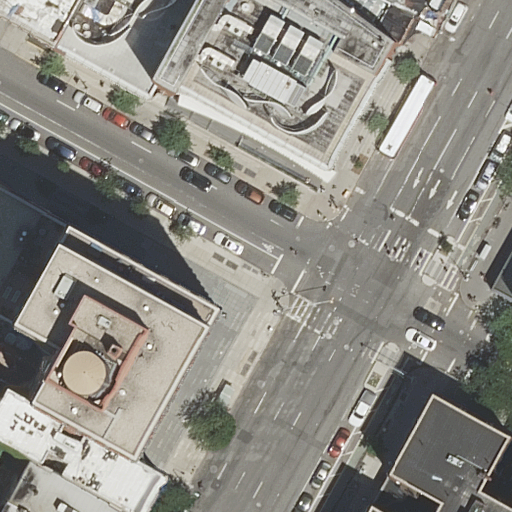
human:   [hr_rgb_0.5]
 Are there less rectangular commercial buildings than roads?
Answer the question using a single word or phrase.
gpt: yes

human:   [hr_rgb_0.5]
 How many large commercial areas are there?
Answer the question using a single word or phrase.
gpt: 0

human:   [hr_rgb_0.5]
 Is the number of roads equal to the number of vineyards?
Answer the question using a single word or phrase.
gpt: no

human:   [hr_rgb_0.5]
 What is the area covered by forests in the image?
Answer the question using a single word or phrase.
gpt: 0m2

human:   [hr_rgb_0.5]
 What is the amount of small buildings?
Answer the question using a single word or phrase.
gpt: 3

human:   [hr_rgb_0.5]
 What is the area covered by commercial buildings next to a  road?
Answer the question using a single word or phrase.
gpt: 0m2

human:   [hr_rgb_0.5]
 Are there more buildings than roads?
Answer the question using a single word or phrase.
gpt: yes

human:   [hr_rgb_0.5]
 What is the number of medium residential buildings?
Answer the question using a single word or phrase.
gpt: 4

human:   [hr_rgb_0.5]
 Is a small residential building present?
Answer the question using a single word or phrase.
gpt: yes

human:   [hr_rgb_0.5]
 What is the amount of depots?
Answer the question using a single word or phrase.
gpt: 0

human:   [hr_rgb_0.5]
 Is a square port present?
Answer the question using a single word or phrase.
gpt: no

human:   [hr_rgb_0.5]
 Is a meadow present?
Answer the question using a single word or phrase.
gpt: no

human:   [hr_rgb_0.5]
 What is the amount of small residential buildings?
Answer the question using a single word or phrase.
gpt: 3

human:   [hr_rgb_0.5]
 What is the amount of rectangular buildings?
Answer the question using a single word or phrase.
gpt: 6

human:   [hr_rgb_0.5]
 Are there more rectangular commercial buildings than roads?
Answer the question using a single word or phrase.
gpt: no

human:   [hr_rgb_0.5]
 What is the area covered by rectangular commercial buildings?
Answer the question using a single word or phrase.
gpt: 0m2

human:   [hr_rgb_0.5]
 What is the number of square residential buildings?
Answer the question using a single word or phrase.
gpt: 0

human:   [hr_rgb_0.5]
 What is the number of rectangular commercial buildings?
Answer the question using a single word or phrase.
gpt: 0

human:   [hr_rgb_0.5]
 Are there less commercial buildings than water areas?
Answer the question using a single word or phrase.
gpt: no

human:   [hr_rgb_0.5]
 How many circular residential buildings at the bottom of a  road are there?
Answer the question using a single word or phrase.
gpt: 0

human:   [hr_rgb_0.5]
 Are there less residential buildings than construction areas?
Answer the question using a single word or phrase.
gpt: no

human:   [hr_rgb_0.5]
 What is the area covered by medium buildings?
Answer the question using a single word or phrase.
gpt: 904m2

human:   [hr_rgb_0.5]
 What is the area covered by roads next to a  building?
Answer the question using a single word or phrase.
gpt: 0m2

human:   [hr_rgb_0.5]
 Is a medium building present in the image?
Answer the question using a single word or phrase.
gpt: yes

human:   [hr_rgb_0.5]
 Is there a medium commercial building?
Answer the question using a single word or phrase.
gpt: no

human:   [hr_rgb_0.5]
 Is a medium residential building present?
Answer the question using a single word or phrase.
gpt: yes

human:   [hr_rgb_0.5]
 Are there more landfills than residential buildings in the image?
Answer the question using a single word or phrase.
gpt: no

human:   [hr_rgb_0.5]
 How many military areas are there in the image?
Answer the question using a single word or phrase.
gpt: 0

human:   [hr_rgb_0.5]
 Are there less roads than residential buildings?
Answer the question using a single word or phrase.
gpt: yes

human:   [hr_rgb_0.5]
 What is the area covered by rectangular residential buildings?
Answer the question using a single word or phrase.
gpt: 1063m2

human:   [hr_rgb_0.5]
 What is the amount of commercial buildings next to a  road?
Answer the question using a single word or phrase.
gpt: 0

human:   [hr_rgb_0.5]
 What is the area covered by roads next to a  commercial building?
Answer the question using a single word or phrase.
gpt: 0m2

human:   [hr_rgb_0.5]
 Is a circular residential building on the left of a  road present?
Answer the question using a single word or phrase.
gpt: no

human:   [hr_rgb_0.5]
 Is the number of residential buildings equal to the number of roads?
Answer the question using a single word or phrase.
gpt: no

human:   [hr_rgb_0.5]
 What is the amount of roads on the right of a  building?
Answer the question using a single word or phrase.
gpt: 5

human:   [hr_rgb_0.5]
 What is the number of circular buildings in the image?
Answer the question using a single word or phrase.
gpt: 0